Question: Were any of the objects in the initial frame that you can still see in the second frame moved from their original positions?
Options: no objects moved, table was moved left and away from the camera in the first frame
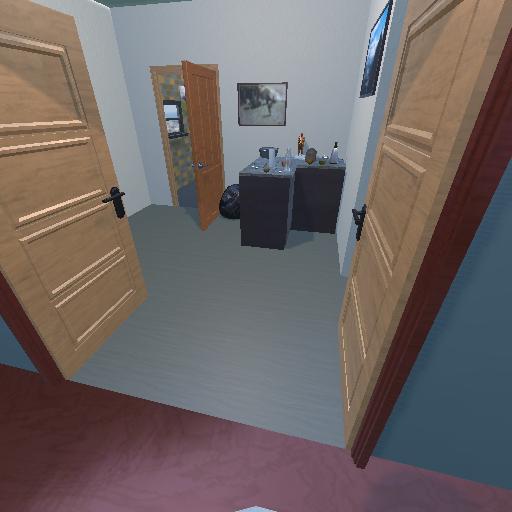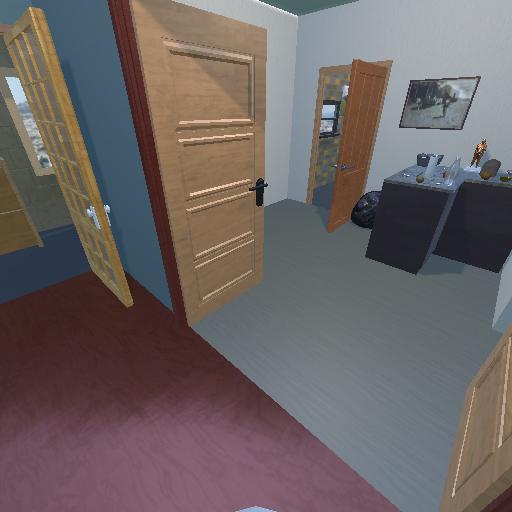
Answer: no objects moved